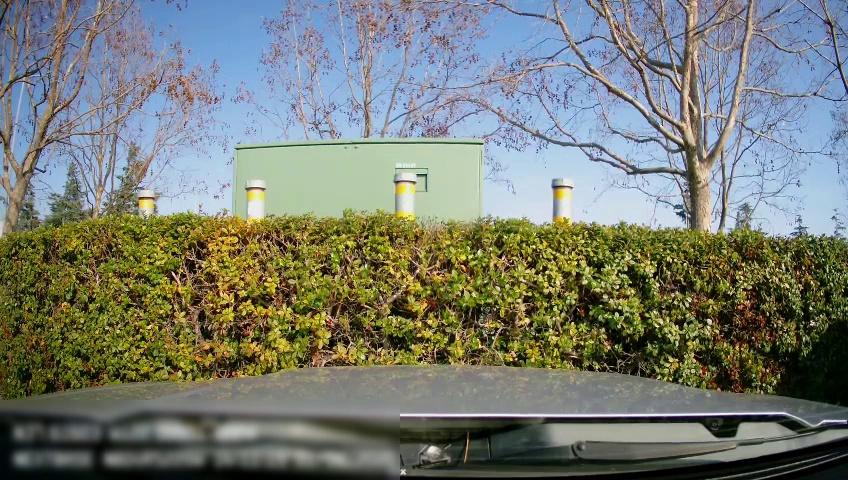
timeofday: Day
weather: Sunny